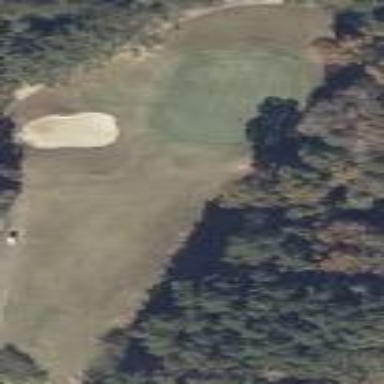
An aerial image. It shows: Rough grass area on golf course.